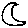
Label: moon